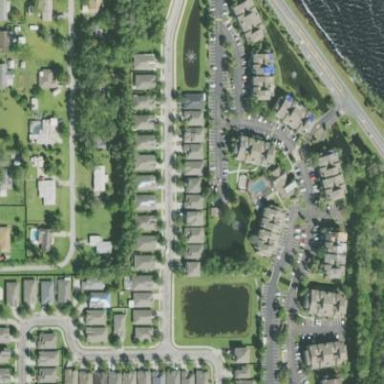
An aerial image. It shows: Single-family residential area.